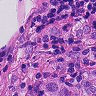
Metastatic tissue present: yes